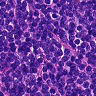
Metastatic tissue present: no